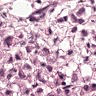
Metastatic tissue present: yes